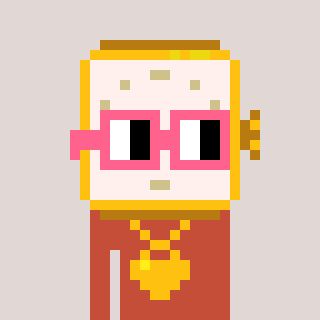
a pixel art character with square pink glasses, a watch-shaped head and a rust-colored body on a warm background